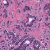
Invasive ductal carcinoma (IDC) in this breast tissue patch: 1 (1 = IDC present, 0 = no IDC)